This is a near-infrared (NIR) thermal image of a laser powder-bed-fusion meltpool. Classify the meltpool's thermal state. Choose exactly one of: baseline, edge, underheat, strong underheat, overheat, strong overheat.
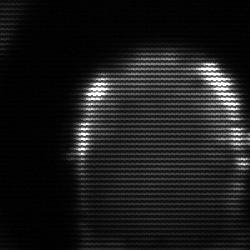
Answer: edge